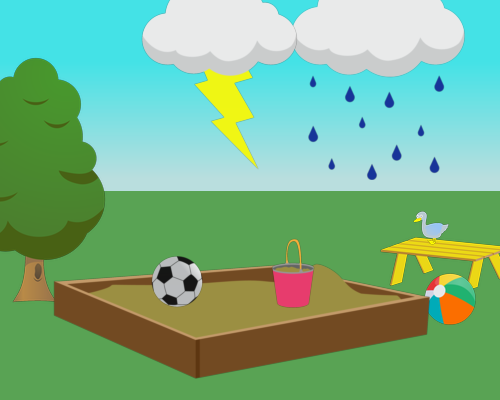
on the left the lighting cloud and a rain cloud to the right of that under the clouds is a sandbox with a soccer ball in it and a bucket  to the right is a small yellow bench with a duck on it and a beach ball under it